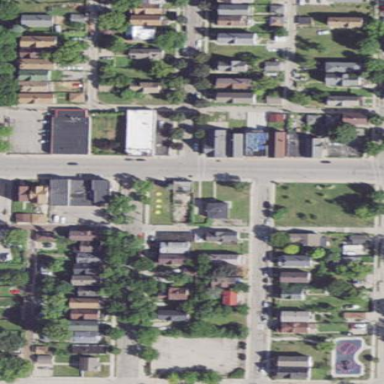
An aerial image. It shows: Sidewalk.